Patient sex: M
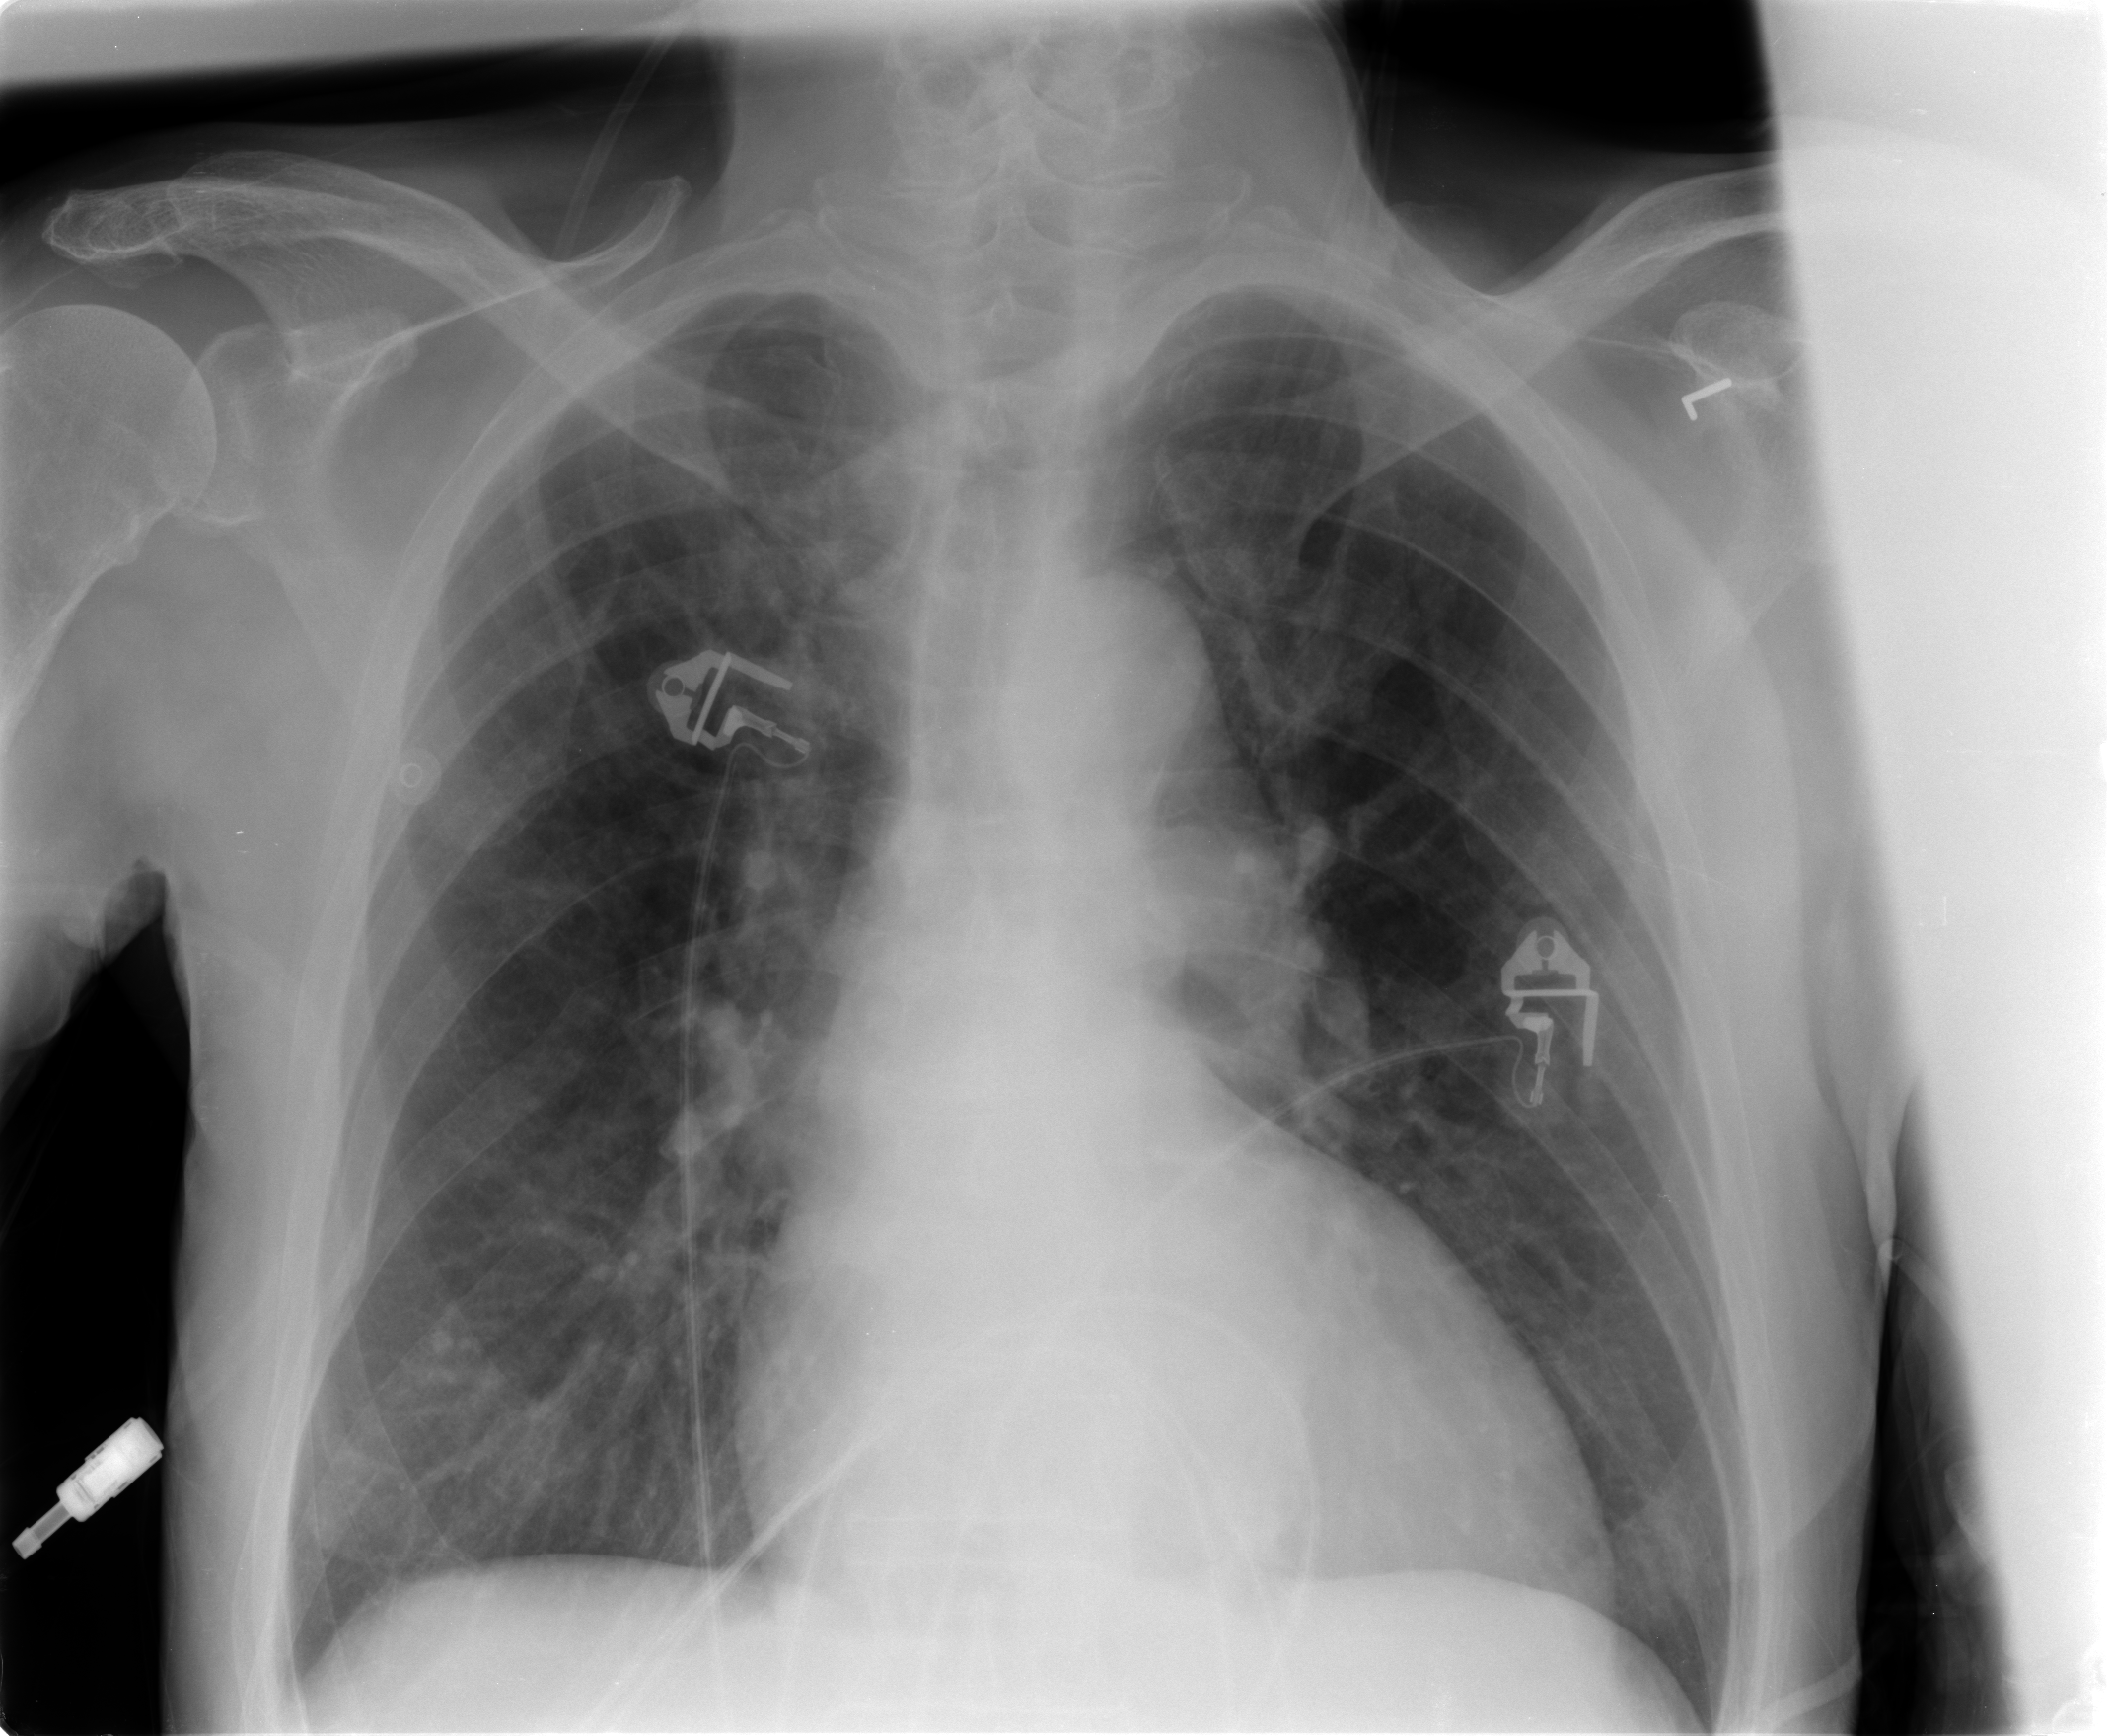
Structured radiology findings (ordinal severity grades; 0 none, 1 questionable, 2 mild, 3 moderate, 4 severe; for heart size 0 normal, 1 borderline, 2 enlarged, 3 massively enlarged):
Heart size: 2
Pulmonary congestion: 2
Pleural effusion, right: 0
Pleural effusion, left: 0
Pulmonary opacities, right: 0
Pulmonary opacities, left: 0
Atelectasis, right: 2
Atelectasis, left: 0